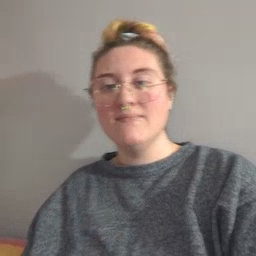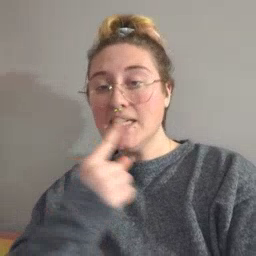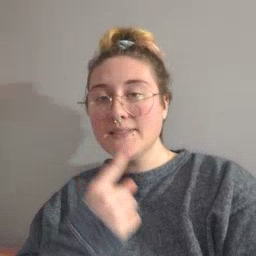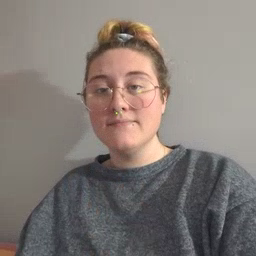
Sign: lips